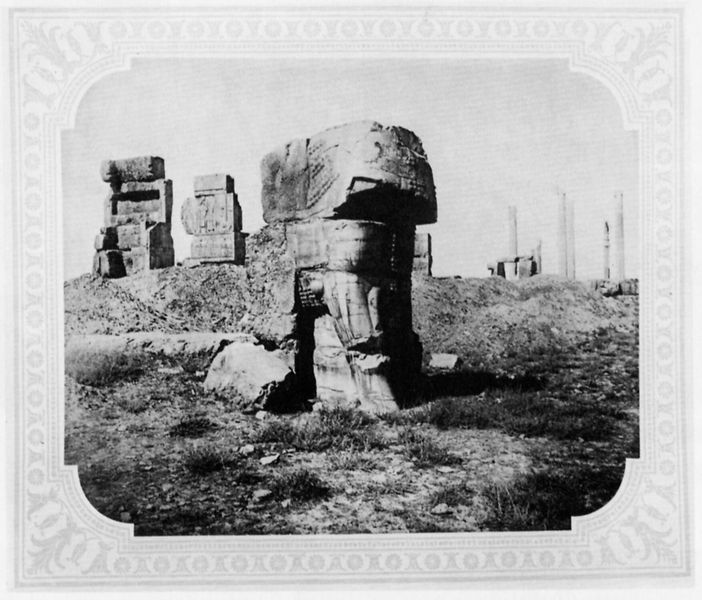
Titel: Album, Persepolis
Künstler: Franz Stolze
Schlagwörter: berg, felsen, himmel, kopf, schatten, weiß, landschaft, grau, hintergrund, pfeiler, schwarz, säule, säulen, zimmer, gebäude, gras, haus, rasen, wiese, muster, ornament, architektur, gesicht, rahmen, stehen, stein, steine, bild, ebene, erde, feld, gräser, hügel, sonne, boden, insel, figur, pflanzen, skulptur, statue, relief, rahmung, sitz, fassade, fels, modern, wüste, öde, hof, amerika, rand, treppe, thron, dekor, verzierung, plastik, foto, fotografie, ruine, schwarz weiß, staub, ruinen, grasbüschel, fragment, skulpturen, quader, götter, griechenland, büschel, tempel, postkarte, rundung, ruinös, gemeißelt, athen, ägypten, archäologie, fragmente, mexiko, ausgrabung, überreste, nord, inka, maya, südamerika, monolithen, atzteken, stiene, meißel, ausgrabungen, idole, #gras